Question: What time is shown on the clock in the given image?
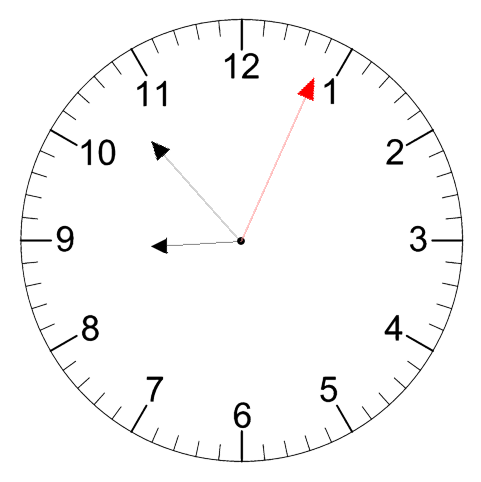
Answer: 08:53:04